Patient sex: M
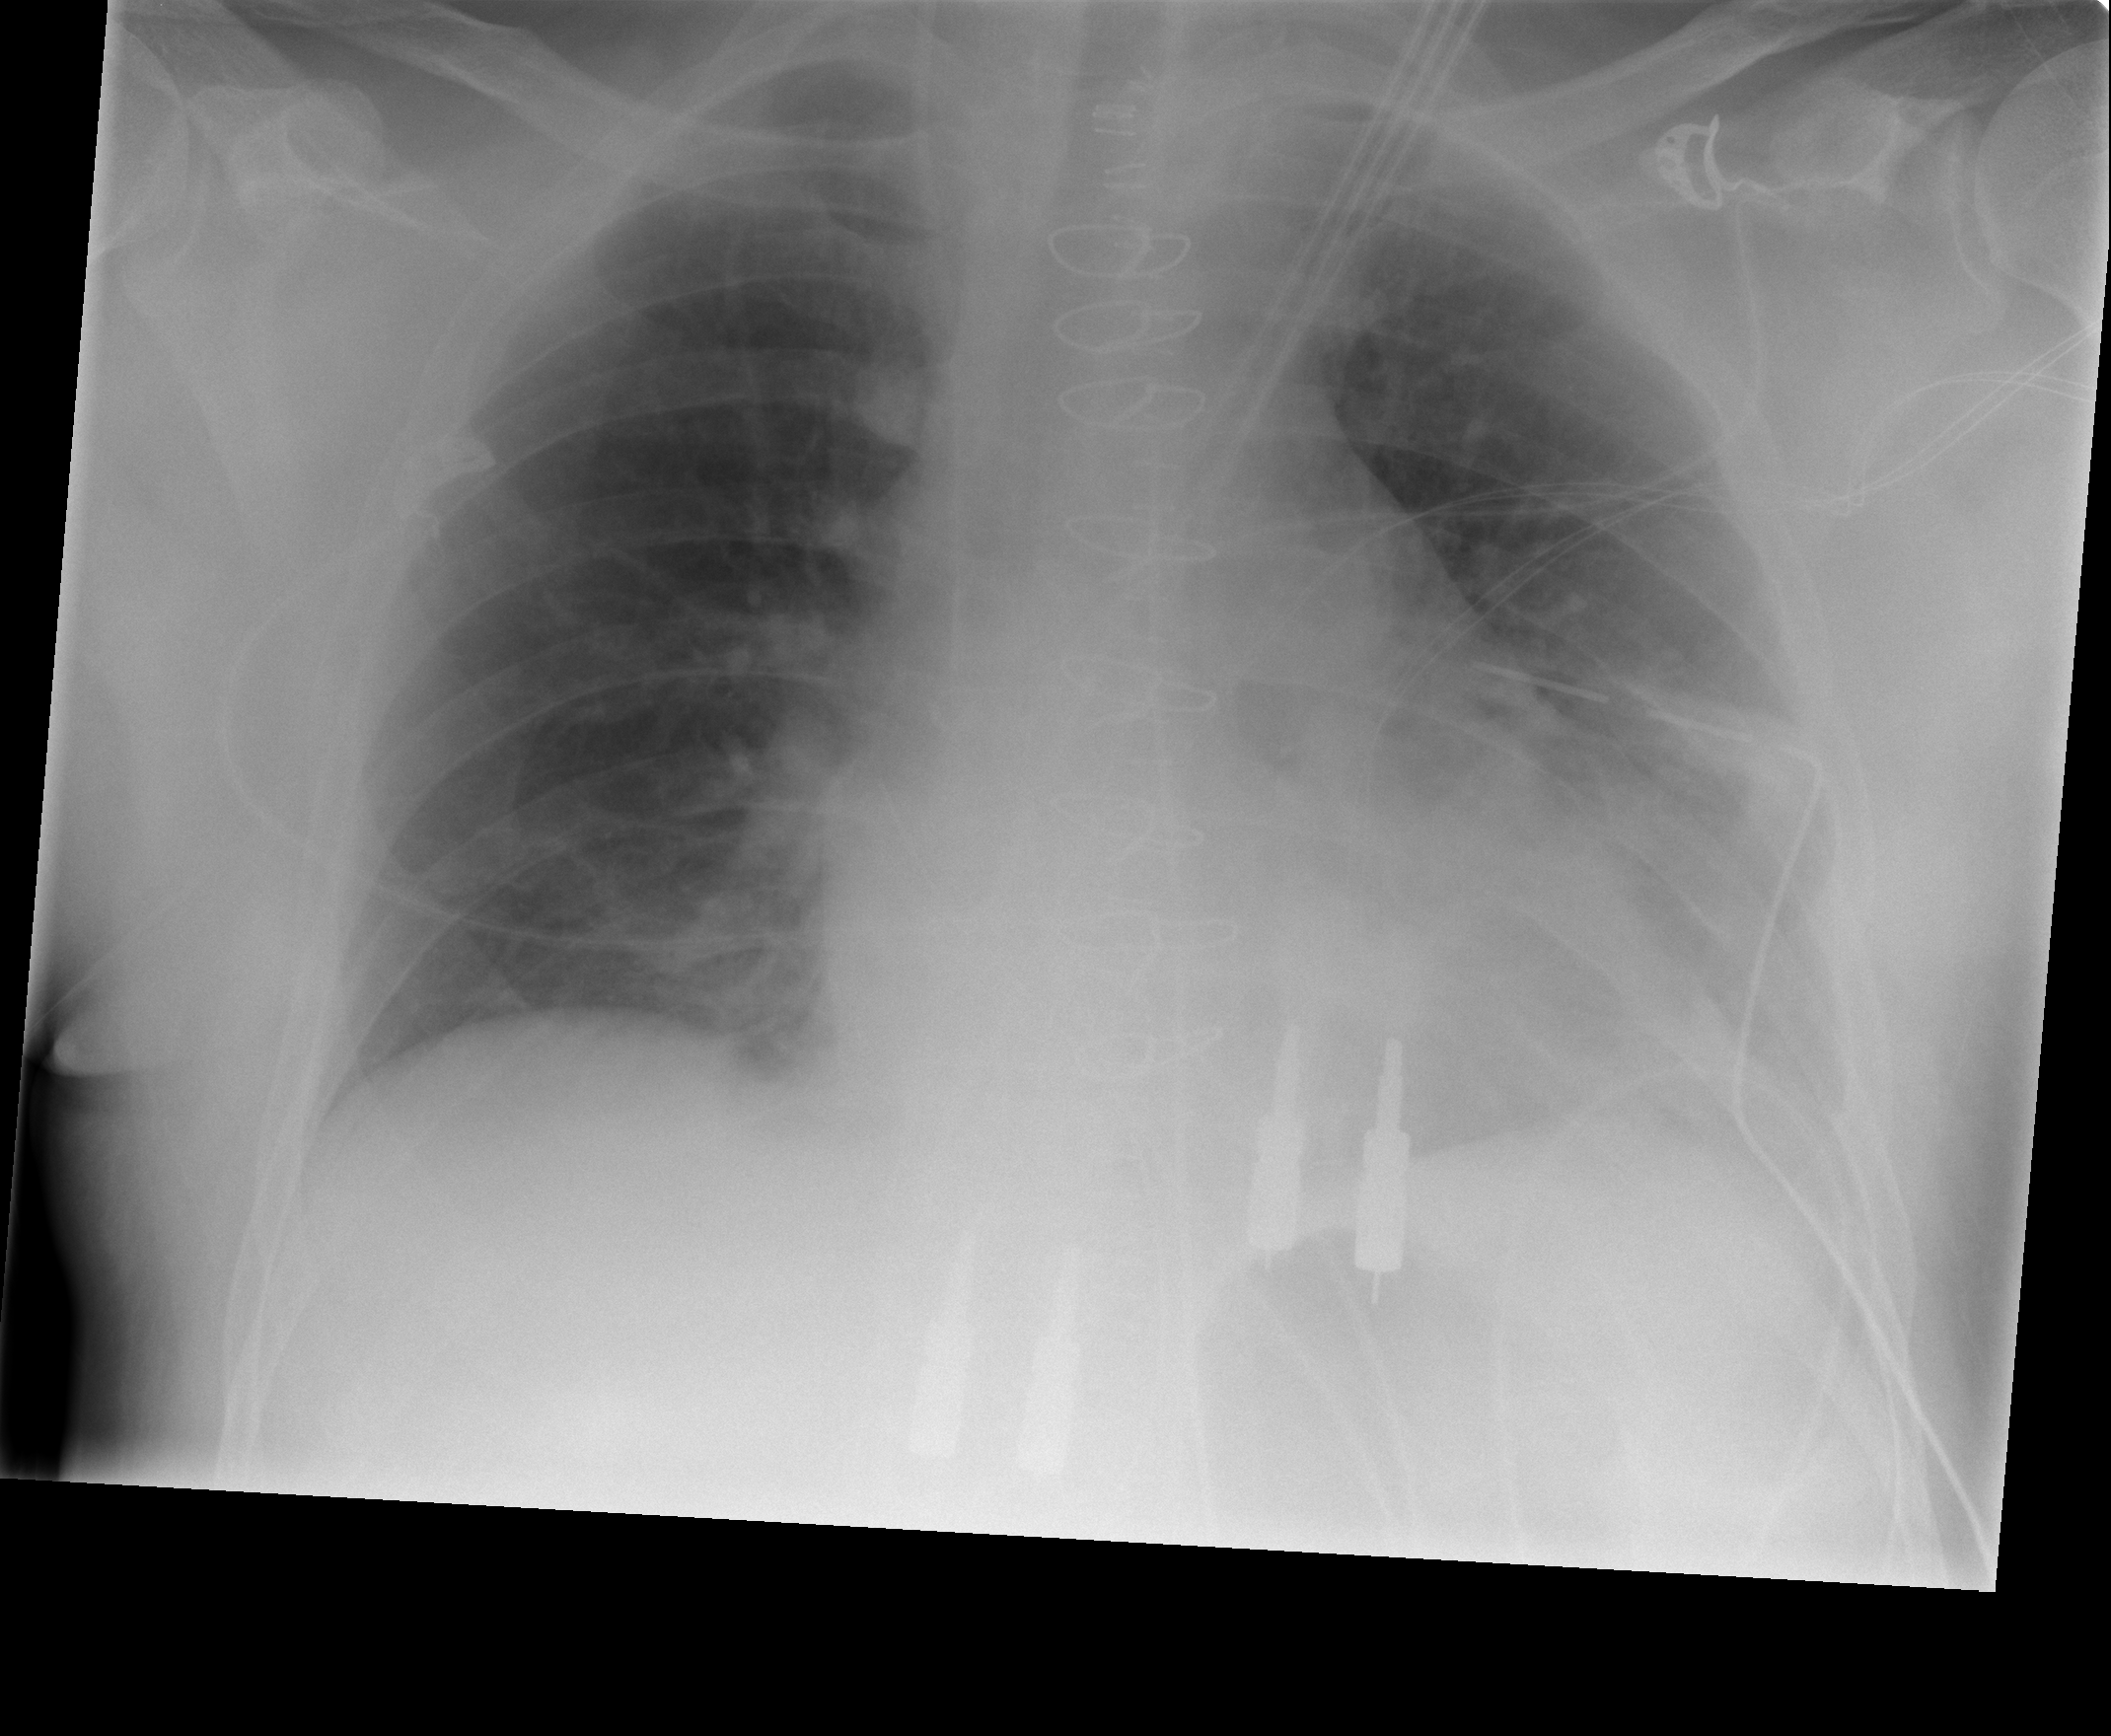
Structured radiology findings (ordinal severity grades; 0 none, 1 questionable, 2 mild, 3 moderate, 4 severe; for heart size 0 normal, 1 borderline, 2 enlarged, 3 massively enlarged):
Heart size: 2
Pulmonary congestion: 0
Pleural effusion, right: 1
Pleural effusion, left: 2
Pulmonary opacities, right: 0
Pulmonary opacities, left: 0
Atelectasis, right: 1
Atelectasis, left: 2